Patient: sex M, age 51
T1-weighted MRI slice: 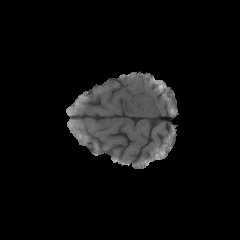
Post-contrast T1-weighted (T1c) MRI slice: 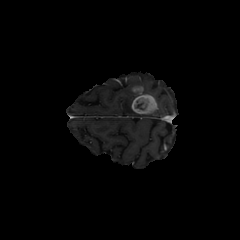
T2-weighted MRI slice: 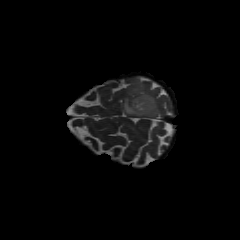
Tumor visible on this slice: yes
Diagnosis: Glioblastoma, IDH-wildtype
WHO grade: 4